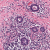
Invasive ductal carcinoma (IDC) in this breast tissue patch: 0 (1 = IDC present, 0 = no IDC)